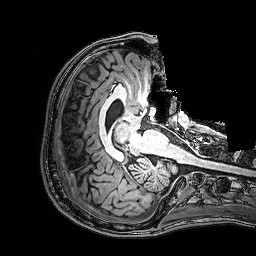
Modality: T1w
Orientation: axial
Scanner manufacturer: philips
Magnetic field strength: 3 T
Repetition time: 0.0096 s
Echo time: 0.0046 s